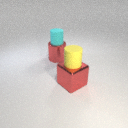
small cyan rubber cylinder above large red metal cylinder